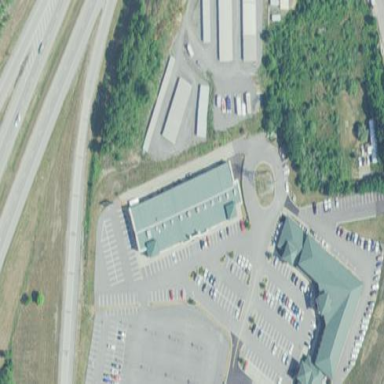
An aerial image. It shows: Commercial building.